Question: I am trying to organize an array of data to be sent in an email. I have no problem getting the data, but I am not sure how to organize it.
'''
$message = array();
foreach($questions['questions'] as $key => $value){
if(is_array($value) && isset($value[ 'questionlist'])){
foreach($value as $key => $subquestion){ //line 119
foreach ($subquestion as $key => $value){
$message[] = $value['a-question'];
}
}
}
}
'''
I am trying to conjoin the data with each other, the data from the foreach and the '$_POST' data which is check values.
My logic for doing it this way is because one comes from the database, one is just form data (that does not need to be saved to the database it comes from the front end unlike the data from the database that is generated via backend) That said there perhaps is a better way, but I pretty much got this I am just not sure how to join the data so it looks like
'''
<li>MYARRAYDATA - MYFORMDATA</li>
<li>MYARRAYDATA - MYFORMDATA</li>
<li>MYARRAYDATA - MYFORMDATA</li>
//The form input data '0', '1' values
$checks = $_POST['personalization_result'];
//Putting that data into array_values
$checkValues = array_values($checks);
//Then passing the array_values into 'implode' and organizing it with a list (<li>)
$checkString = '<li>'.implode('</li><li>',$checkValues).'</li>';
//Then testing with var_dump outputs a nice list of '0','1' values
var_dump ($checkString);
'''
Trying the same method but trying to conjoin the 'foreach' array and the check values does not work, here is an example.
'''
//Similar to $checkValues I pass the data from the foreach into "array_values"
var_dumping this works fine.
$arrayValues = array_values($message);
//This is obvious it's the same as above it "implodes" the data nicely into a list(<li>)
$arrayString = '<li>'.implode('</li><li>',$arrayValues).'</li>';
//This var dumps the "$arrayString" nicely
var_dump ($arrayString)
'''
Again the actual question is here, how do I conjoin each piece of data?
'''
// This does not work well (maybe by cleaning up it can work) but it outputs 2 separate lists
var_dump ($arrayString.'_'.$checkString);
//I tried to run it inside one implode variable this is invalid arguments
$checkString = '<li>'.implode('</li><li>',$arrayValues.'_'.$checkValues).'</li>';
//Modified one implode variable this outputs see below
$checkString = '<li>'.implode('</li>'.$arrayValues.'<li>',$checkValues).'</li>';
<li>Array
1</li>
<li>Array
0</li>
<li>Array
1</li>
<li>Array
0</li>
'''
$_POST array
'''
// Var dump of form $_POST DATA
var_dump ($checkString);
//Result
1 //This is generated through the $_POST method not on database
0 //This is generated through the $_POST method not on database
1 //This is generated through the $_POST method not on database
0 //This is generated through the $_POST method not on database
'''
DATABASE array
'''
// Var dump of datbase generated from backend
var_dump ($arrayString);
//Result
I am 1 //This is generated in the backend and is stored on a database
Hi I am 2 //This is generated in the backend and is stored on a database
civil is 3 //This is generated in the backend and is stored on a database
THIS IS FOURTA //This is generated in the backend and is stored on a database
'''
The Goal
'''
I am 1 - 1 //This is checked
Hi I am 2 - 0 //This is NOT checked
civil is 3 - 1 //This is checked
THIS IS FOURTA - 0 //This is NOT checked
'''

I didn't understand it at first, because of the increment, but now I understand it all, initially it would have worked but my variables were under the foreach statement and that was causing it not to return the array.
At least in my opinion thats what it was, because when I added the variable above the foreach it worked.
I modified the answer to suit my code.
'''
//$messages = array('test1', 'test2', 'test3', 'test4', 'test5');
//Instead of using this array I used the array generated in my foreach above.
// Instead of this $checks = array(1,0,1,0); I take the $_POST value which generates an array, you can see above.
$checkValues = array_values($checks);
$checkString = implode($checkValues);
$i=0;
foreach($messages as $msg) {
echo $msg . ' - ' . ( isset($checkString[$i])? $checkString[$i] : 0 ) . '<br>';
$i++;
}
'''
Again thanks to for being patient, reading my long question, and most importantly helping me learn, by asking this question and finding a solution this stuff really sticks and is in my opinion the best way to learn (by asking). :)
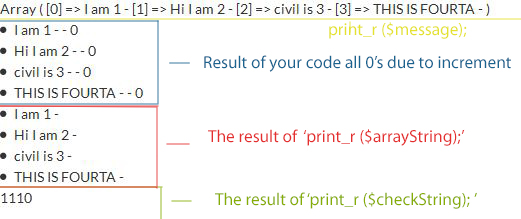
Answer: To make it easier, I assign $messages and $checks directly, I have tried this code and it works. You might have different elements of your arrays, but I think you can figure it out from my code below:
'''
$messages = array('test1', 'test2', 'test3', 'test4', 'test5');
$checks = array(1,0,1,0);
$i=0;
foreach($messages as $msg) {
echo $msg . ' - ' . ( isset($checks[$i])? $checks[$i] : 0 ) . '<br>';
$i++;
}
'''
PS: I made a mistake in my previous answer by incrementing $i before echoing things out, array element should start by 0.